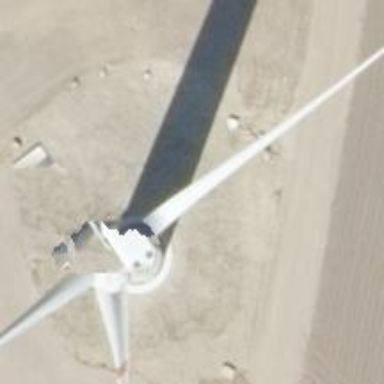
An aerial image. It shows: Wind generator powered by wind turbines of horizontal axis type. It is manufactured by Vestas.